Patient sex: F
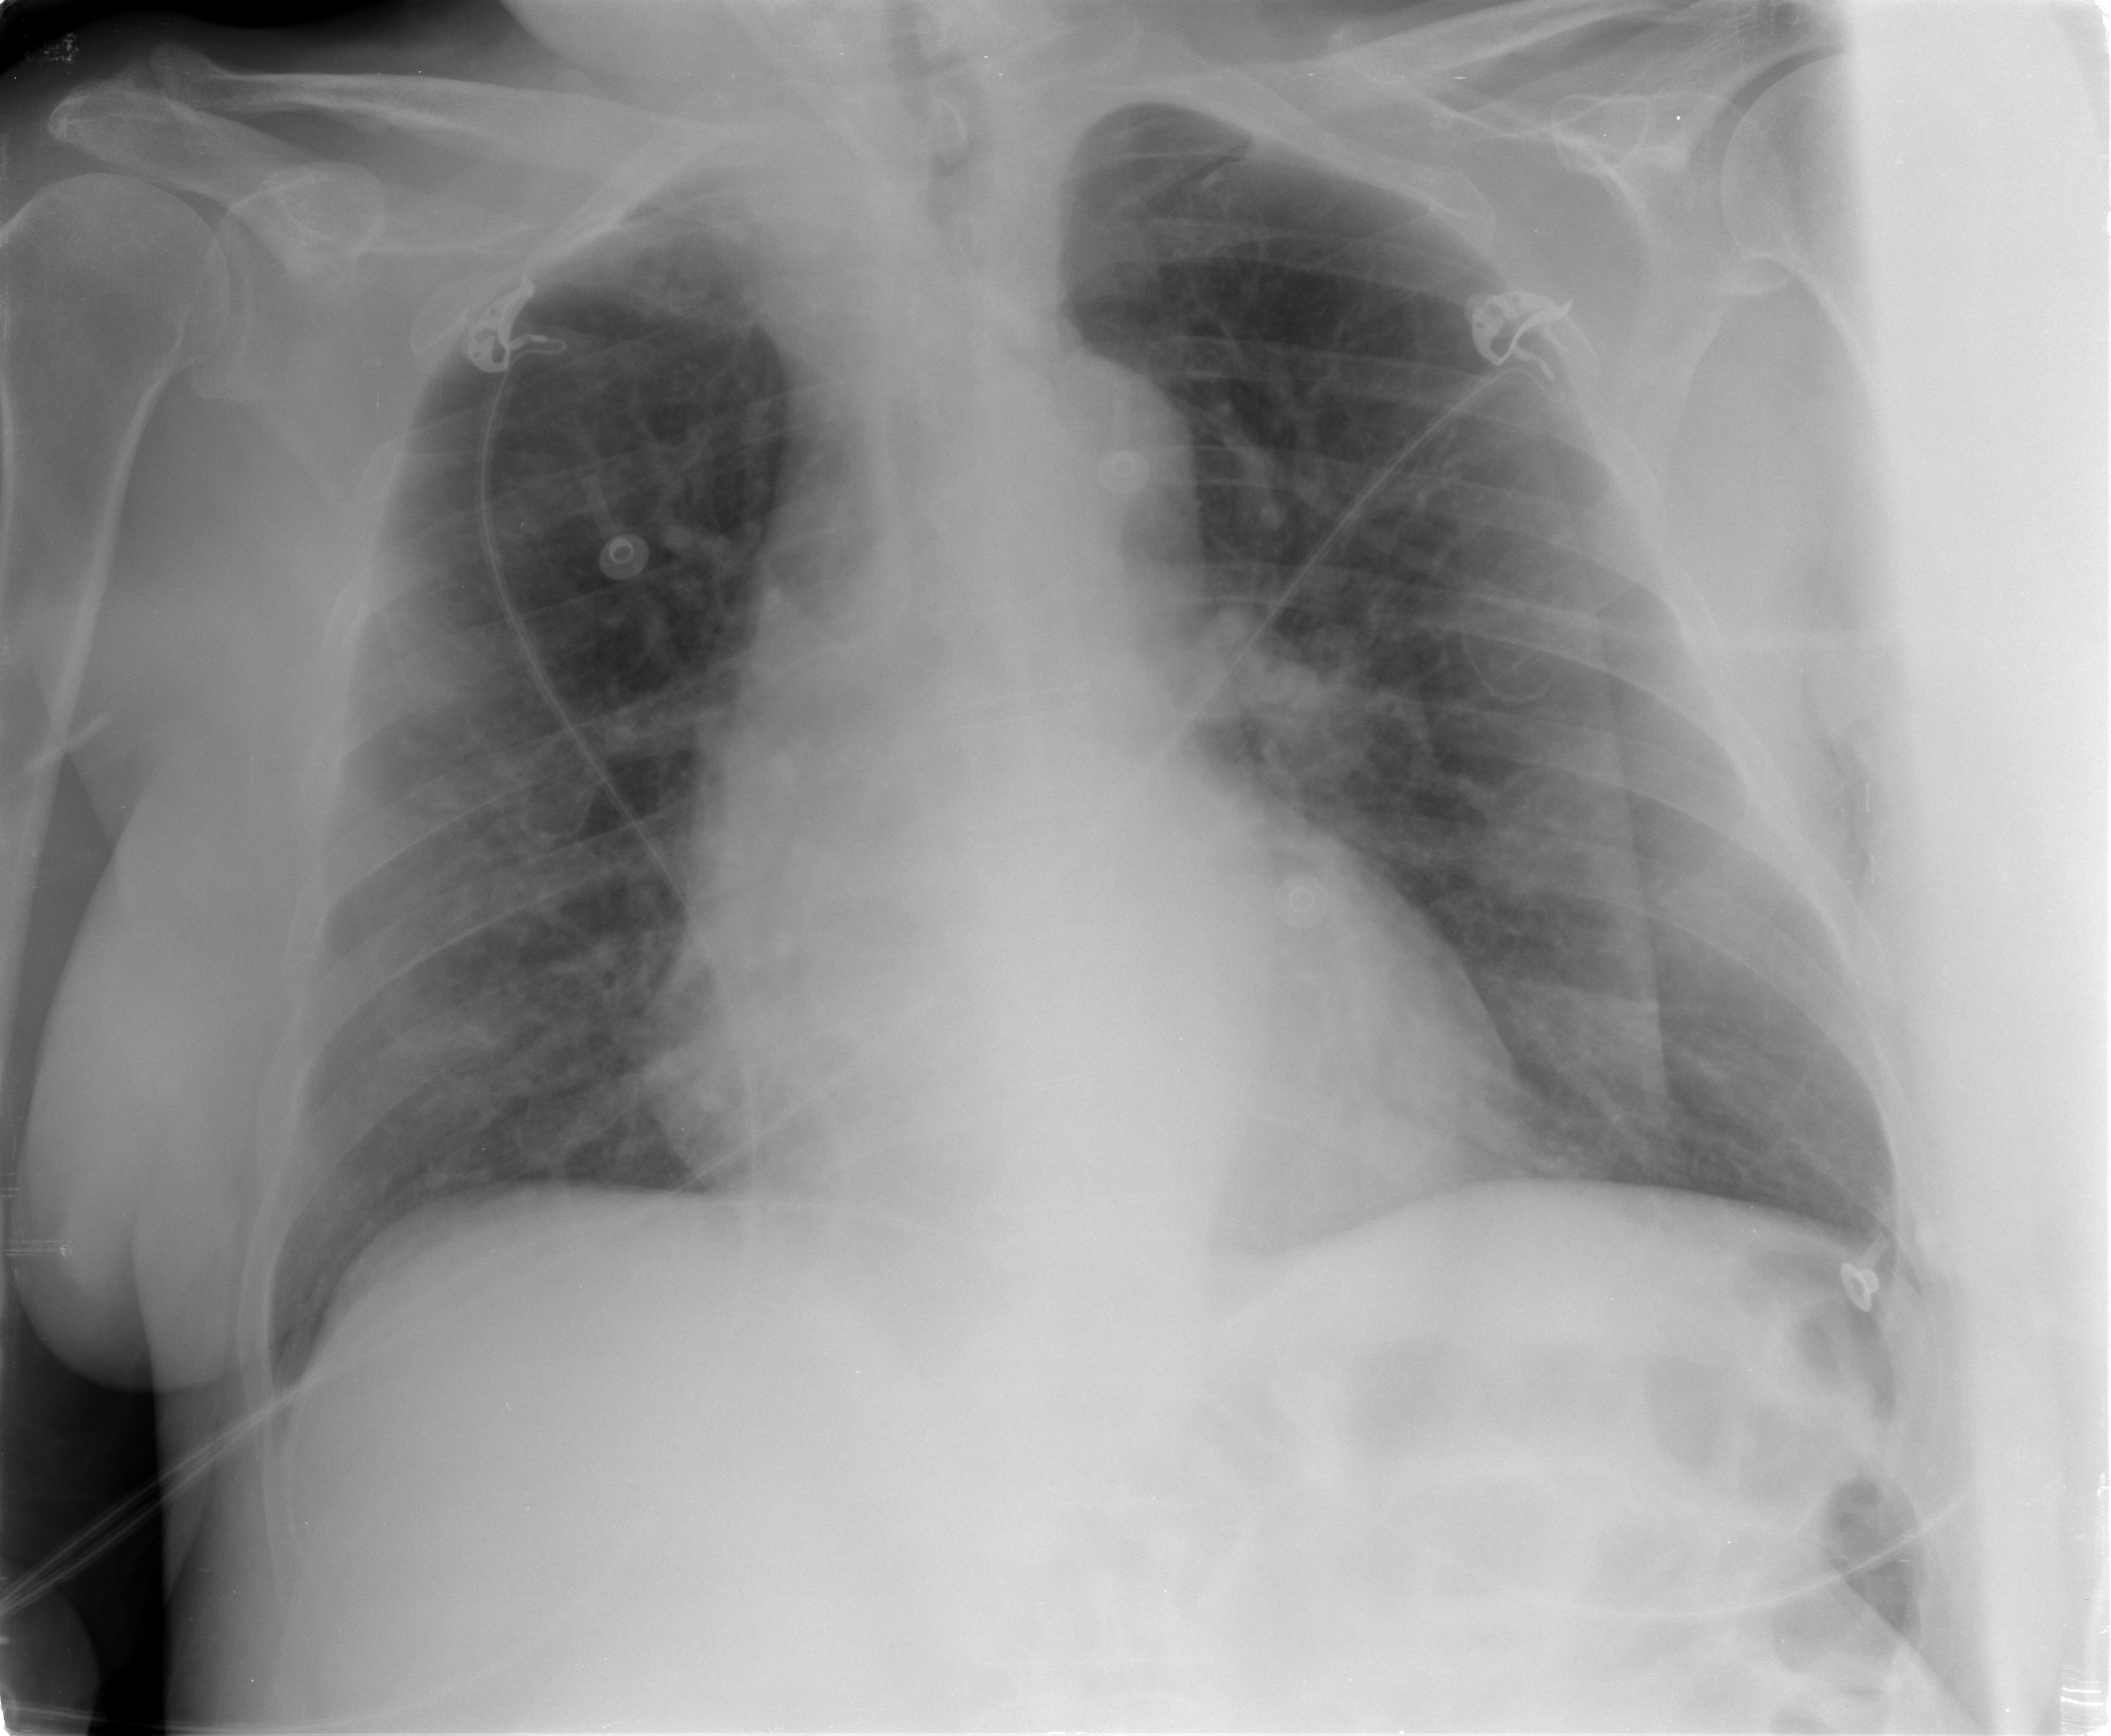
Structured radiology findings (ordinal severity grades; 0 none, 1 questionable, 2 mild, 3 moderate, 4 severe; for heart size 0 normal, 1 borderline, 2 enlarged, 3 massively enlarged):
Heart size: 0
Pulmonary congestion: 1
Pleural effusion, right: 0
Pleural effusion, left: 1
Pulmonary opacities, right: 0
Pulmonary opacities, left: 0
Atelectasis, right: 0
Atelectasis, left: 0